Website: crate-barrel
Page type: payment
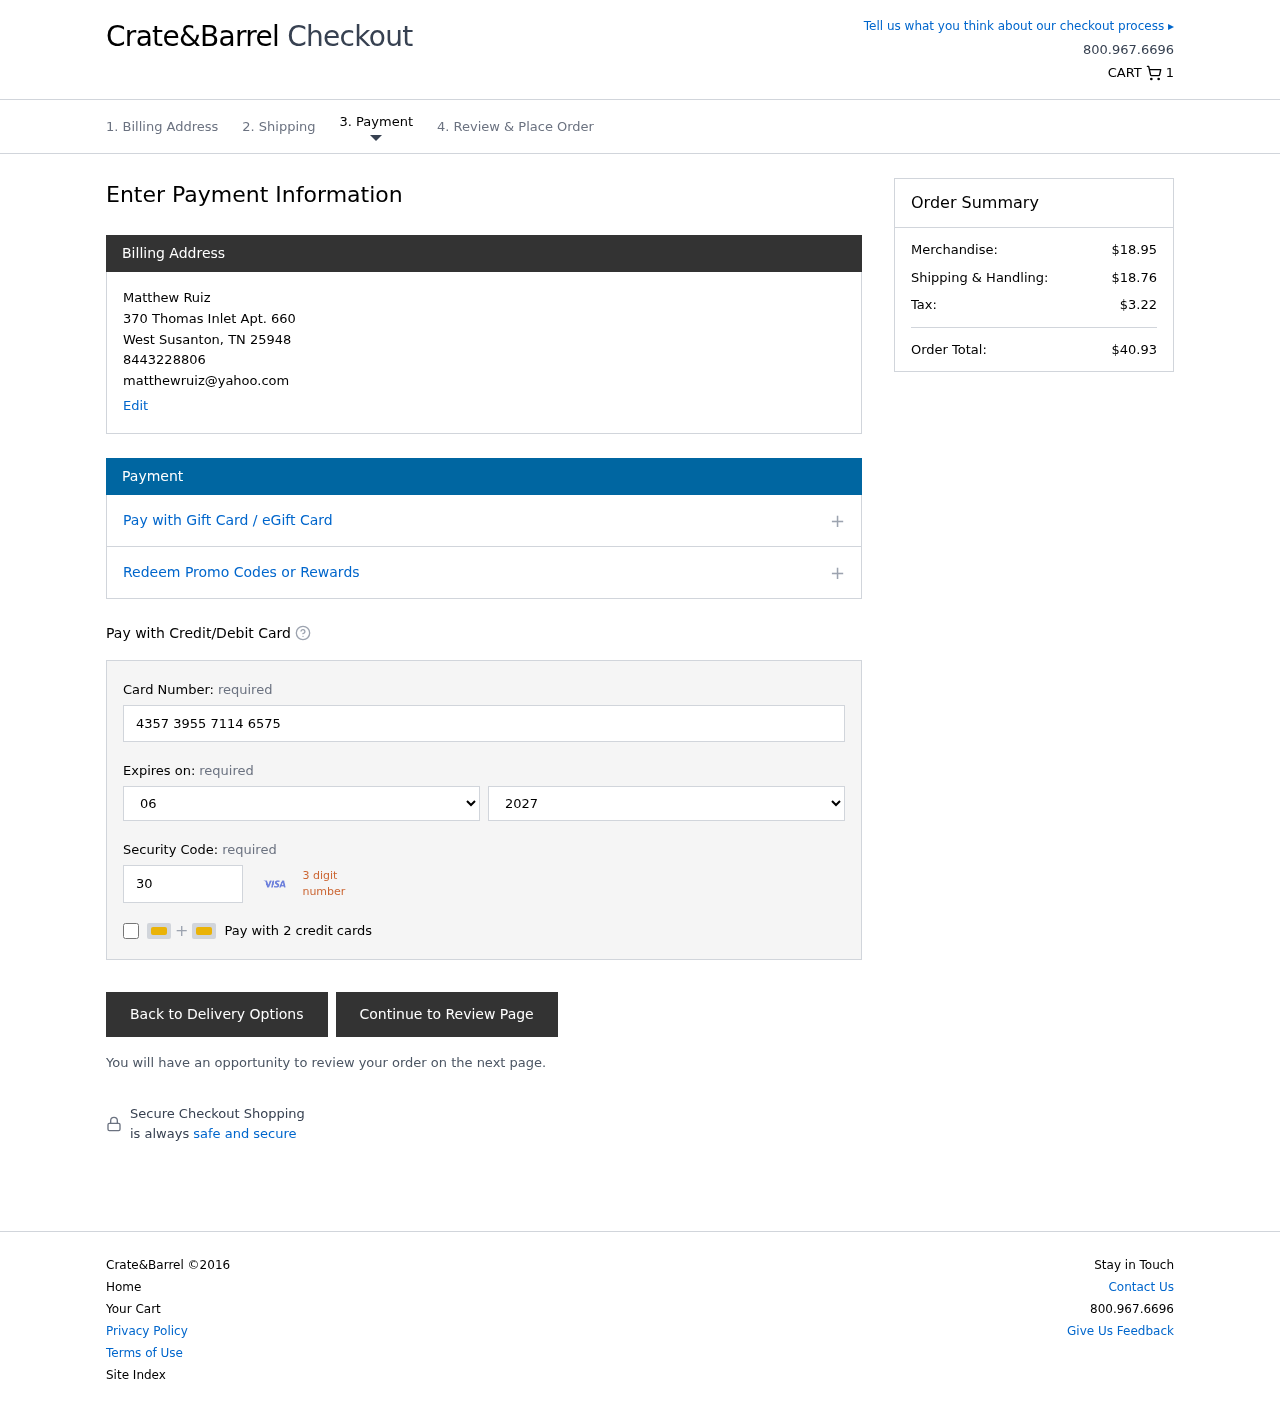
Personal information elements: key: PII_CARD_CVV
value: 300
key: PII_CARD_EXPIRY_MONTH
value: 06
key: PII_CARD_EXPIRY_YEAR
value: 27
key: PII_CARD_NUMBER
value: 4357 3955 7114 6575
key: PII_CITY
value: West Susanton
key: PII_EMAIL
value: matthewruiz@yahoo.com
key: PII_FULLNAME
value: Matthew Ruiz
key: PII_PHONE
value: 8443228806
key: PII_POSTCODE
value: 25948
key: PII_STATE_ABBR
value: TN
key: PII_STREET
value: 370 Thomas Inlet Apt. 660
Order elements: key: ORDER_NUM_ITEMS
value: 1
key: ORDER_SUBTOTAL
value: $18.95
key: ORDER_SHIPPING_COST
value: $18.76
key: ORDER_TAX
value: $3.22
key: ORDER_TOTAL
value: $40.93